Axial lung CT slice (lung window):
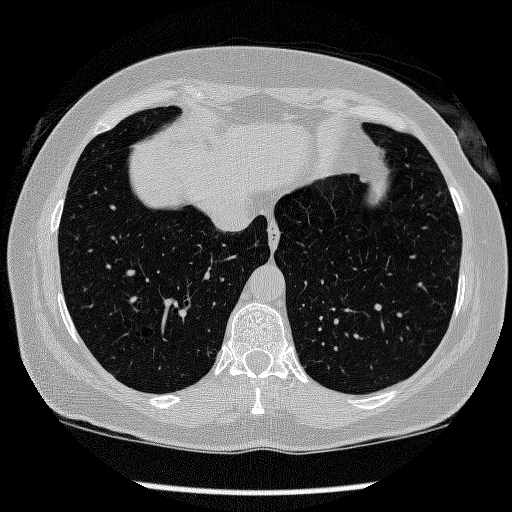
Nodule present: no